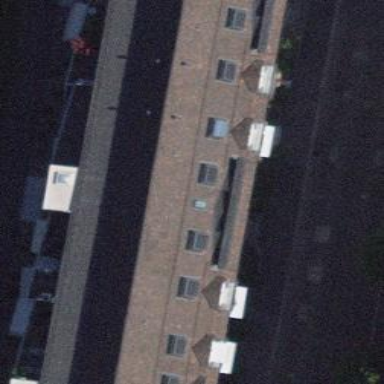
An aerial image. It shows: Hipped-roof building with apartments.